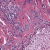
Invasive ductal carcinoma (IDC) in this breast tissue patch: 0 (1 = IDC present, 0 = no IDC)